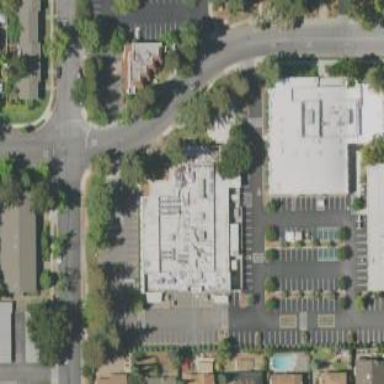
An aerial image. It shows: Building.